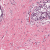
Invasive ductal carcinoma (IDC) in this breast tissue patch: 0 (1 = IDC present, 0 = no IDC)